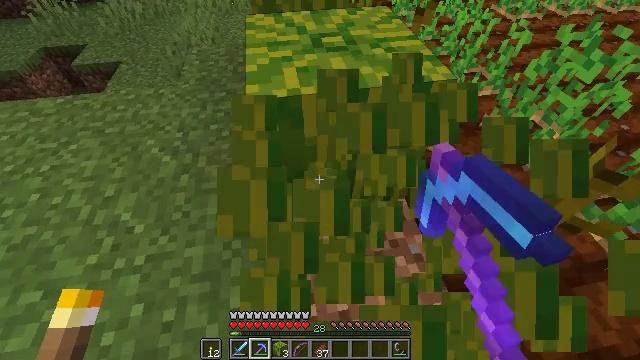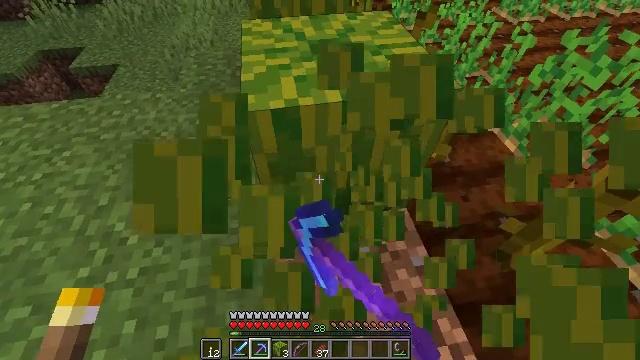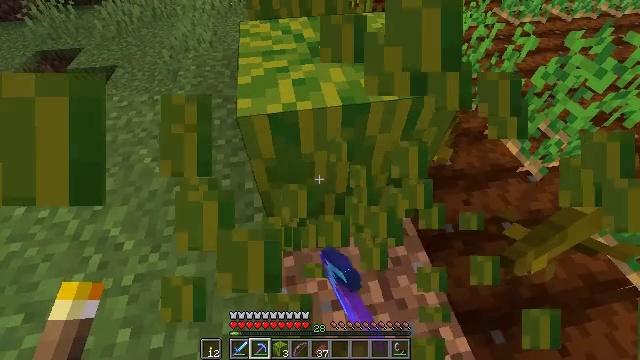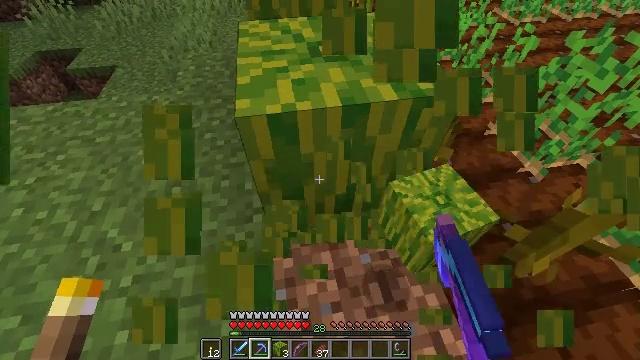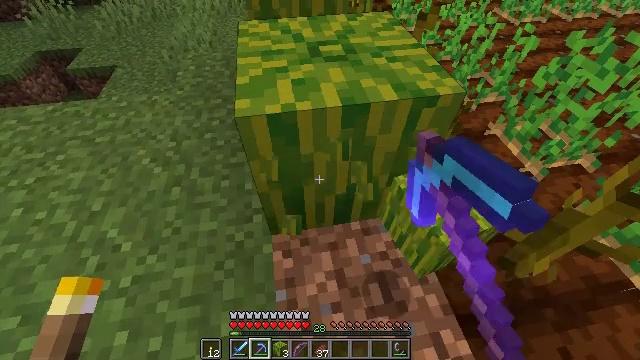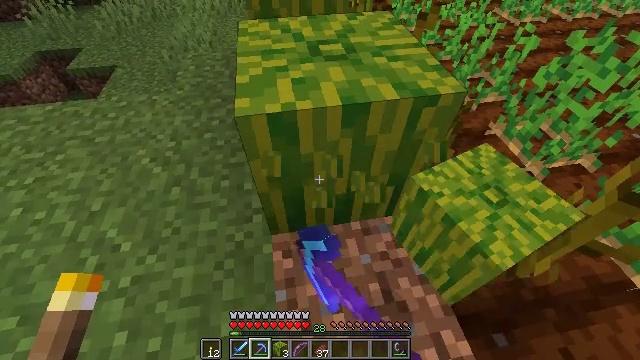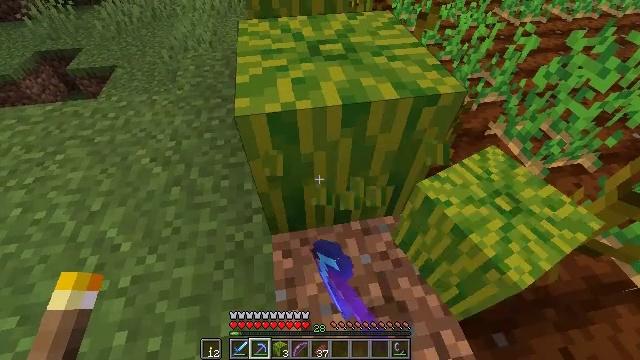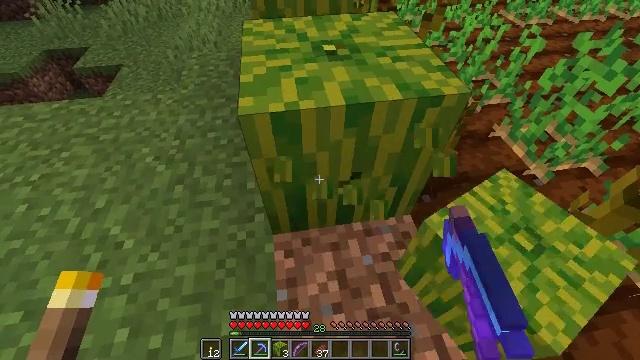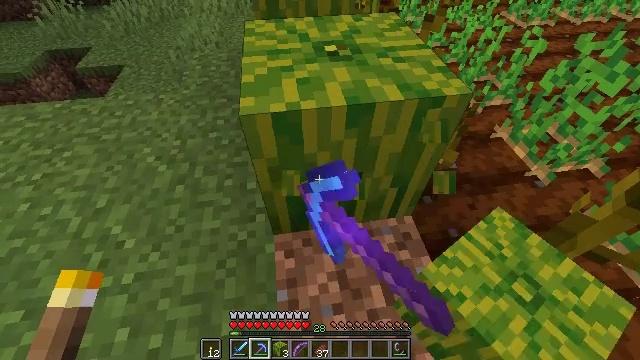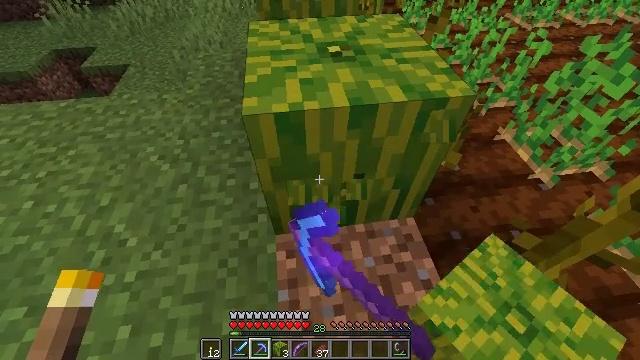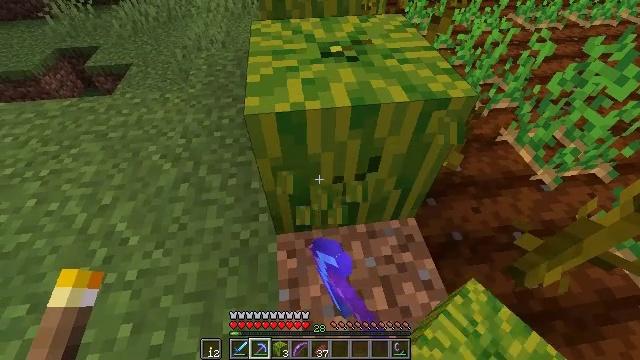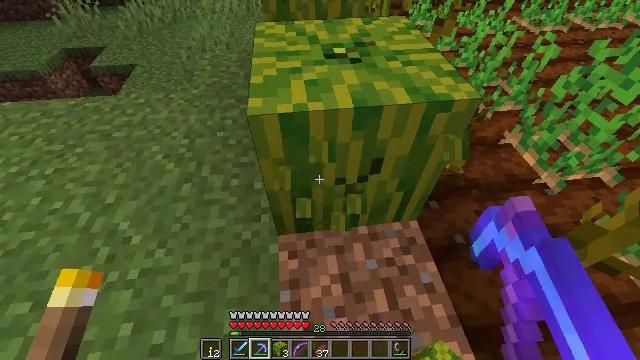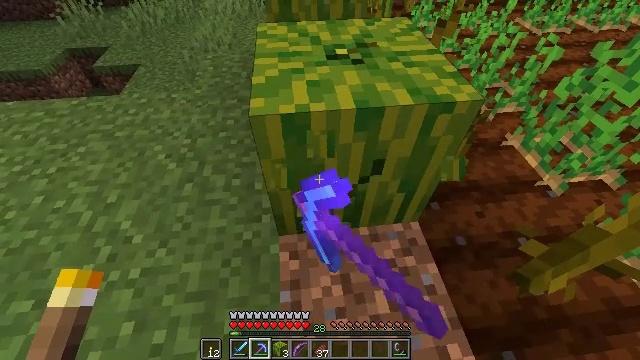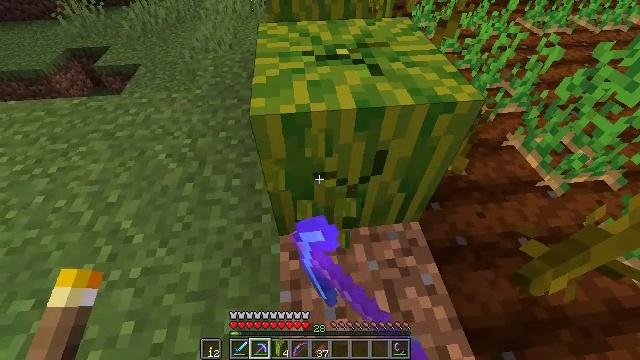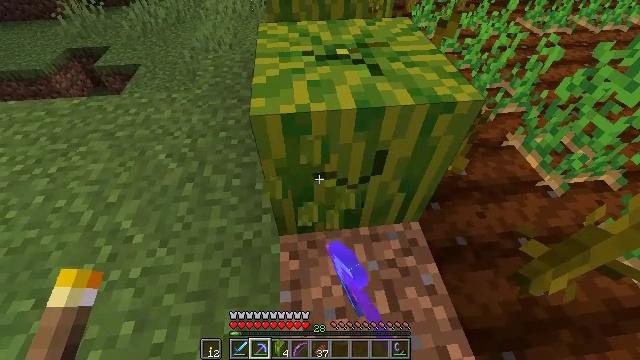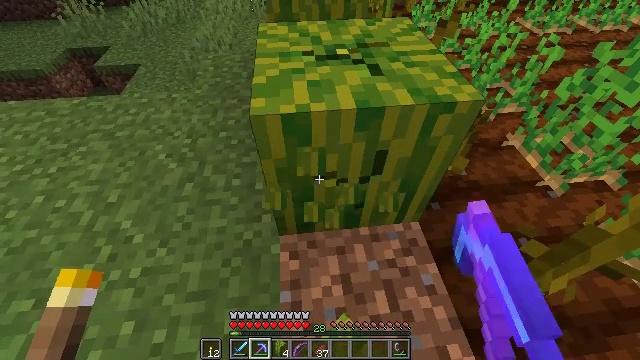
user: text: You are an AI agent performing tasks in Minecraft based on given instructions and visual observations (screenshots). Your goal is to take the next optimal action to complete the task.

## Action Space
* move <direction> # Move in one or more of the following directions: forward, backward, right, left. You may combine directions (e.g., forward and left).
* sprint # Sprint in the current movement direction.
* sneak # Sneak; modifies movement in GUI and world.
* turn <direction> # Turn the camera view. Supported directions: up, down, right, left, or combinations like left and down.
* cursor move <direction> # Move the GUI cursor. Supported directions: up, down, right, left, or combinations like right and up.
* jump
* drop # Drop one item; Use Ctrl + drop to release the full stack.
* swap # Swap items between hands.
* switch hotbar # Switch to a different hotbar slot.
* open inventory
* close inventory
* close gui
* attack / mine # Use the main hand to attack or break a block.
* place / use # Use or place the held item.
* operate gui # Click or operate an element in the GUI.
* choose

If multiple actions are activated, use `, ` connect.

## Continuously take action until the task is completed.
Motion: motion action
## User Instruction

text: Use right equipment to gather melon.
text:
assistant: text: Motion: attack / mine
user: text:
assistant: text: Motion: attack / mine
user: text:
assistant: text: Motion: attack / mine
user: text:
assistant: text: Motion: attack / mine
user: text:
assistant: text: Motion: attack / mine
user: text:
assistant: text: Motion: attack / mine
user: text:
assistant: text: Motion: attack / mine
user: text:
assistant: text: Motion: attack / mine
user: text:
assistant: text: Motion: attack / mine
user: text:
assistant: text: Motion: attack / mine
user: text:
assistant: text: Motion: attack / mine
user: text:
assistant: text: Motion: attack / mine
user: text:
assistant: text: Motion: attack / mine
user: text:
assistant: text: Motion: attack / mine
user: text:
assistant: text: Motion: attack / mine
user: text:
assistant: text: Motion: attack / mine
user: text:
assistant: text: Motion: attack / mine
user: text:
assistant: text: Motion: attack / mine
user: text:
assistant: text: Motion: attack / mine
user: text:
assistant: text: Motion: attack / mine
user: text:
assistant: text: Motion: attack / mine
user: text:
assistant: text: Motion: attack / mine
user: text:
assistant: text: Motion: attack / mine
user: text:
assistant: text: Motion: attack / mine
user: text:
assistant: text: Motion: attack / mine
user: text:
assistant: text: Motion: attack / mine
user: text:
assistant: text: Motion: attack / mine
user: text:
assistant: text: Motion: attack / mine
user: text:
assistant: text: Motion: attack / mine
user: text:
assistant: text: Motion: attack / mine